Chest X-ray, PA view. Patient: 6 years old, sex M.
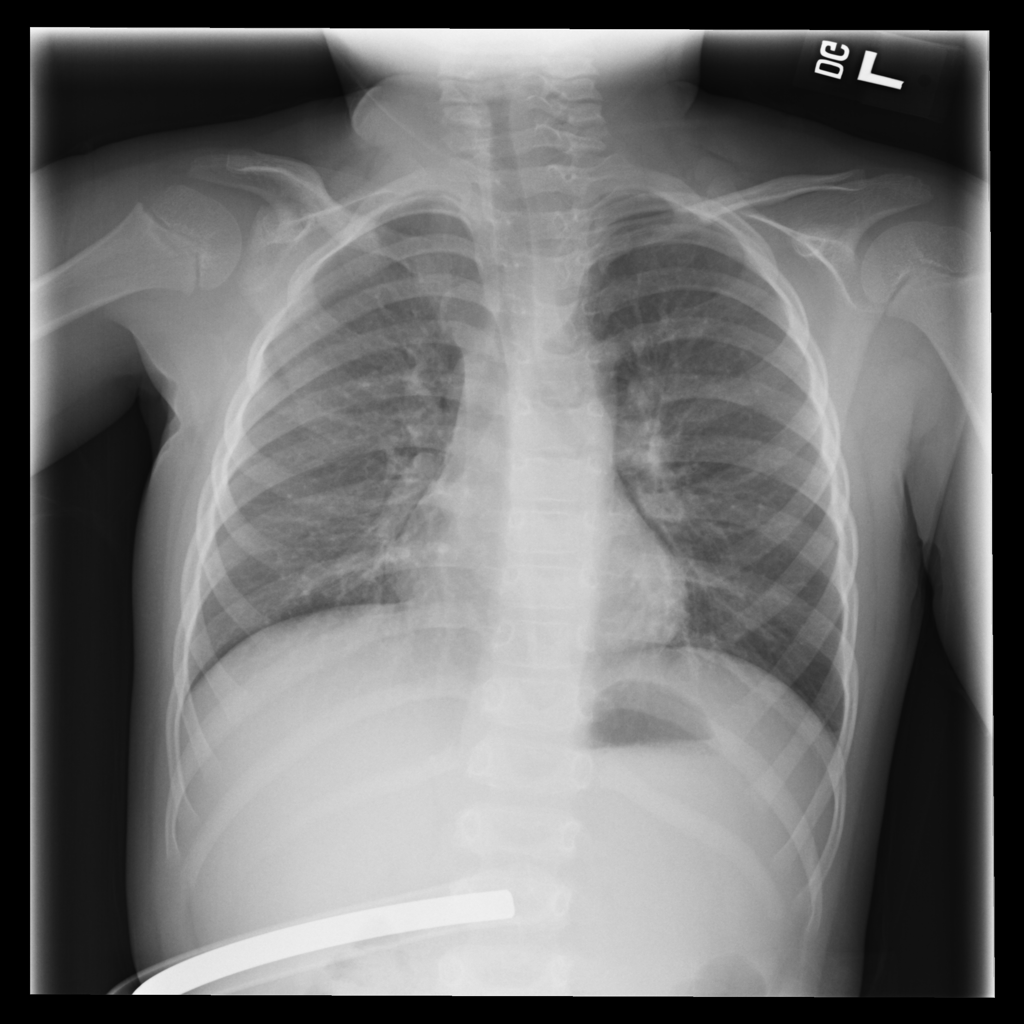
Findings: No Finding